Interaction volume radius: 10 \u00c5
Interaction volume height: 10 \u00c5
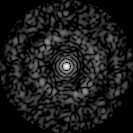
Disorder parameter: 0.8234